Question: I'm trying connect me to database MySQL server but the console show me 'ERROR 1045 (28000): Access denied for user 'root'@'localhost' (using password: YES)' I don't know why. Please help me. In my file 'my.cnf' I have something like this,
'''
[mysqld]
datadir=/var/lib/mysql
socket=/tmp/mysql.sock
user=mysql
# Default to using old password format for compatibility with mysql 3.x
# clients (those using the mysqlclient10 compatibility package).
old_passwords=1
# To allow mysqld to connect to a MySQL Cluster management daemon, uncomment
# these lines and adjust the connectstring as needed.
#ndbcluster
#ndb-connectstring="nodeid=4;host=localhost:3306"
[mysqld_safe]
log-error=/var/log/mysqld.log
pid-file=/var/run/mysqld/mysqld.pid
[ndbd]
# If you are running a MySQL Cluster storage daemon (ndbd) on this machine,
# adjust its connection to the management daemon here.
# Note: ndbd init script requires this to include nodeid!
connect-string="nodeid=2;host=localhost:3306"
[ndb_mgm]
# connection string for MySQL Cluster management tool
connect-string="host=localhost:3306"
[client]
socket=/tmp/mysql.sock
'''

Thanks.
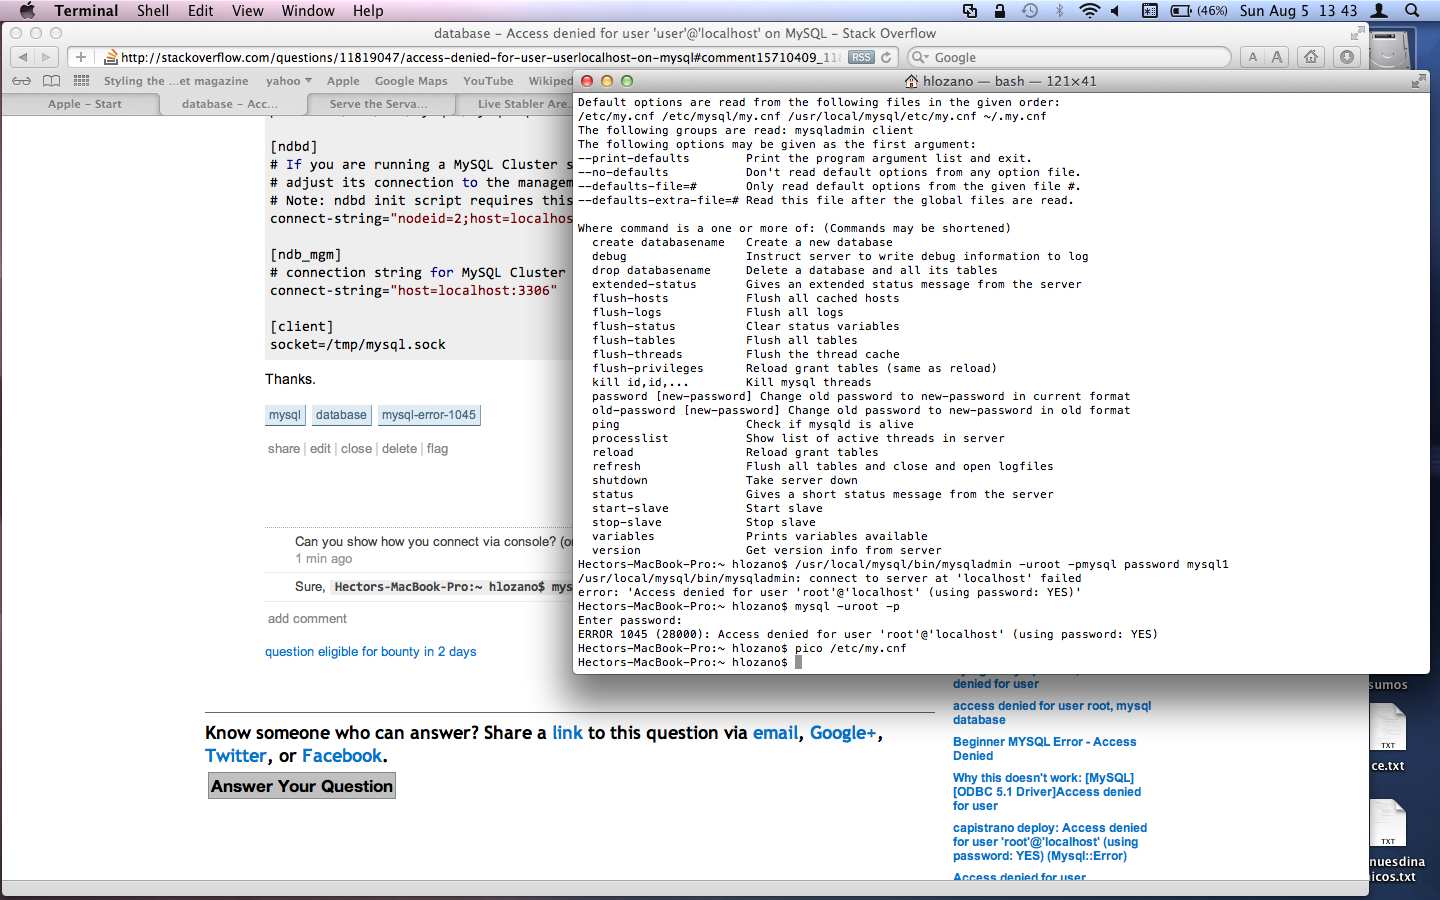
Answer: If you really don't remember the pass anymore, you can add 'skip_grant_tables' to '[mysqld]' section of your 'my.cnf', restart server, it will let you in without a password, then you can change password by updating 'mysql.user' table and restart mysql removing the 'skip_grant_tables' option.